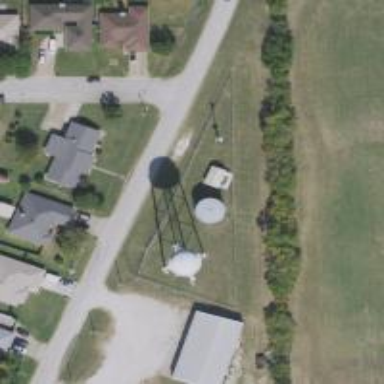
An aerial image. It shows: Storage tank with man-made structure.